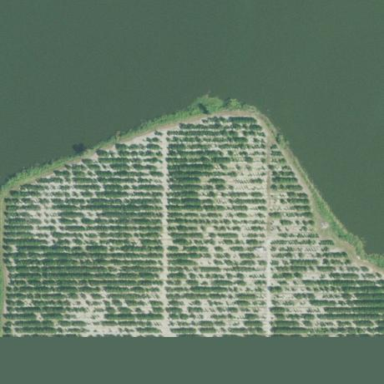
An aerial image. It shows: Orchard.